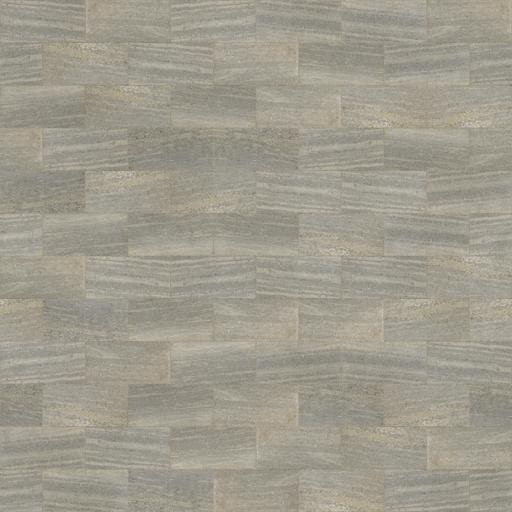
Tags: paving stones